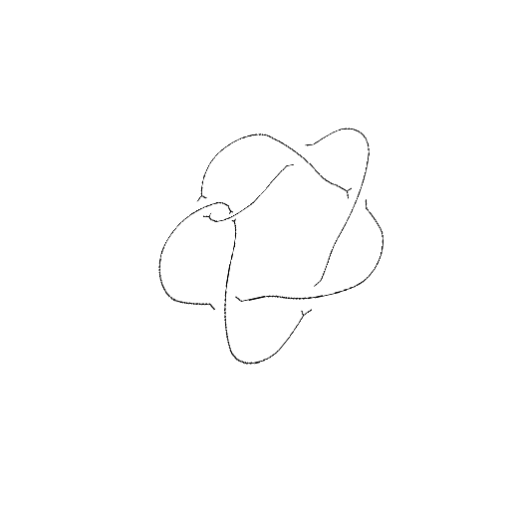
Crossing number: 6